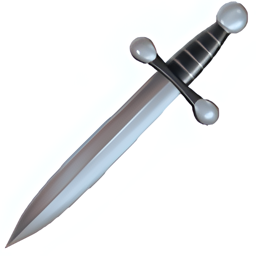
Name: dagger knife
Emoji: 🗡
Group: Objects
Sub-group: tool